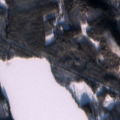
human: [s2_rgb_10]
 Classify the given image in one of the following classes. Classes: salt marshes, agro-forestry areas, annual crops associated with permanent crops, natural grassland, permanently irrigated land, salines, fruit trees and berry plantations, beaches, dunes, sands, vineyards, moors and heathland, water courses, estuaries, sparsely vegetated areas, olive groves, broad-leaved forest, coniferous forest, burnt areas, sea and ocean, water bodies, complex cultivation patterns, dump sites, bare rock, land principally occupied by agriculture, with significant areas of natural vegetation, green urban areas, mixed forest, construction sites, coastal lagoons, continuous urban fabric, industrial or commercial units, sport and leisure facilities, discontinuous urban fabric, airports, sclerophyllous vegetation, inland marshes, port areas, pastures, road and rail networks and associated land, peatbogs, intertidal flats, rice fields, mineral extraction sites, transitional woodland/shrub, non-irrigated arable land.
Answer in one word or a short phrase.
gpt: broad-leaved forest, coniferous forest, mixed forest, water bodies